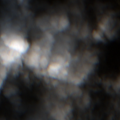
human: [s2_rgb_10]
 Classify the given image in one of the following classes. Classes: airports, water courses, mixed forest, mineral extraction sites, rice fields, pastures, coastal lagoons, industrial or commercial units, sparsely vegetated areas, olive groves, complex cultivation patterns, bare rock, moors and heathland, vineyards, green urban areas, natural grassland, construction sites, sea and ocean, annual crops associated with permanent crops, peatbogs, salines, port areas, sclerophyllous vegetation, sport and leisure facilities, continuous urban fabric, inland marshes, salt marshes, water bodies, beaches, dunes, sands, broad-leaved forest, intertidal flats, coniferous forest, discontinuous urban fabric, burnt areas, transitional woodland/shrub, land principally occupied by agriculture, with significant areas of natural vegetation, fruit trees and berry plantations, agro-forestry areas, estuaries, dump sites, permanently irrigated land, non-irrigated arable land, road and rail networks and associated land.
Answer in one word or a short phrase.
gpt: moors and heathland, sparsely vegetated areas, peatbogs